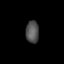
Tissue: skin
Cell type: Epithelial cells
Senescence score: 0.2793
Nuclear area (px): 287
Mean DAPI intensity: 81.331